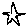
Label: star